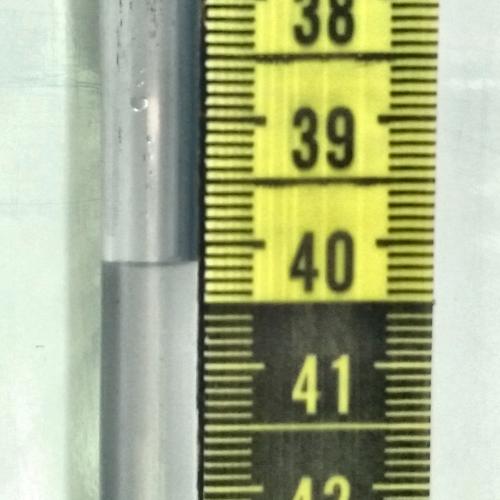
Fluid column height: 40.2 cm